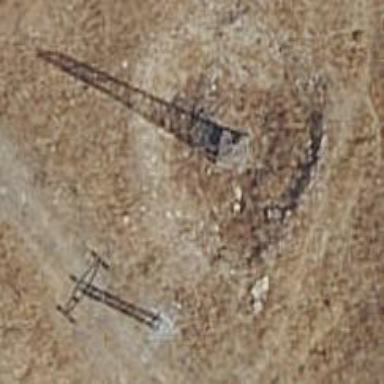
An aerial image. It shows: Minor power line with 3 cables.